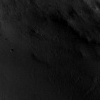
Atmospheric dust classification: not_dusty